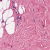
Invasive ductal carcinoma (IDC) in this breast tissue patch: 0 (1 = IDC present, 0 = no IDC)